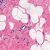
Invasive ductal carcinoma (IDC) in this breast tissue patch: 0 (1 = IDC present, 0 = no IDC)